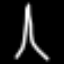
Label: The Eiffel Tower